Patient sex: M
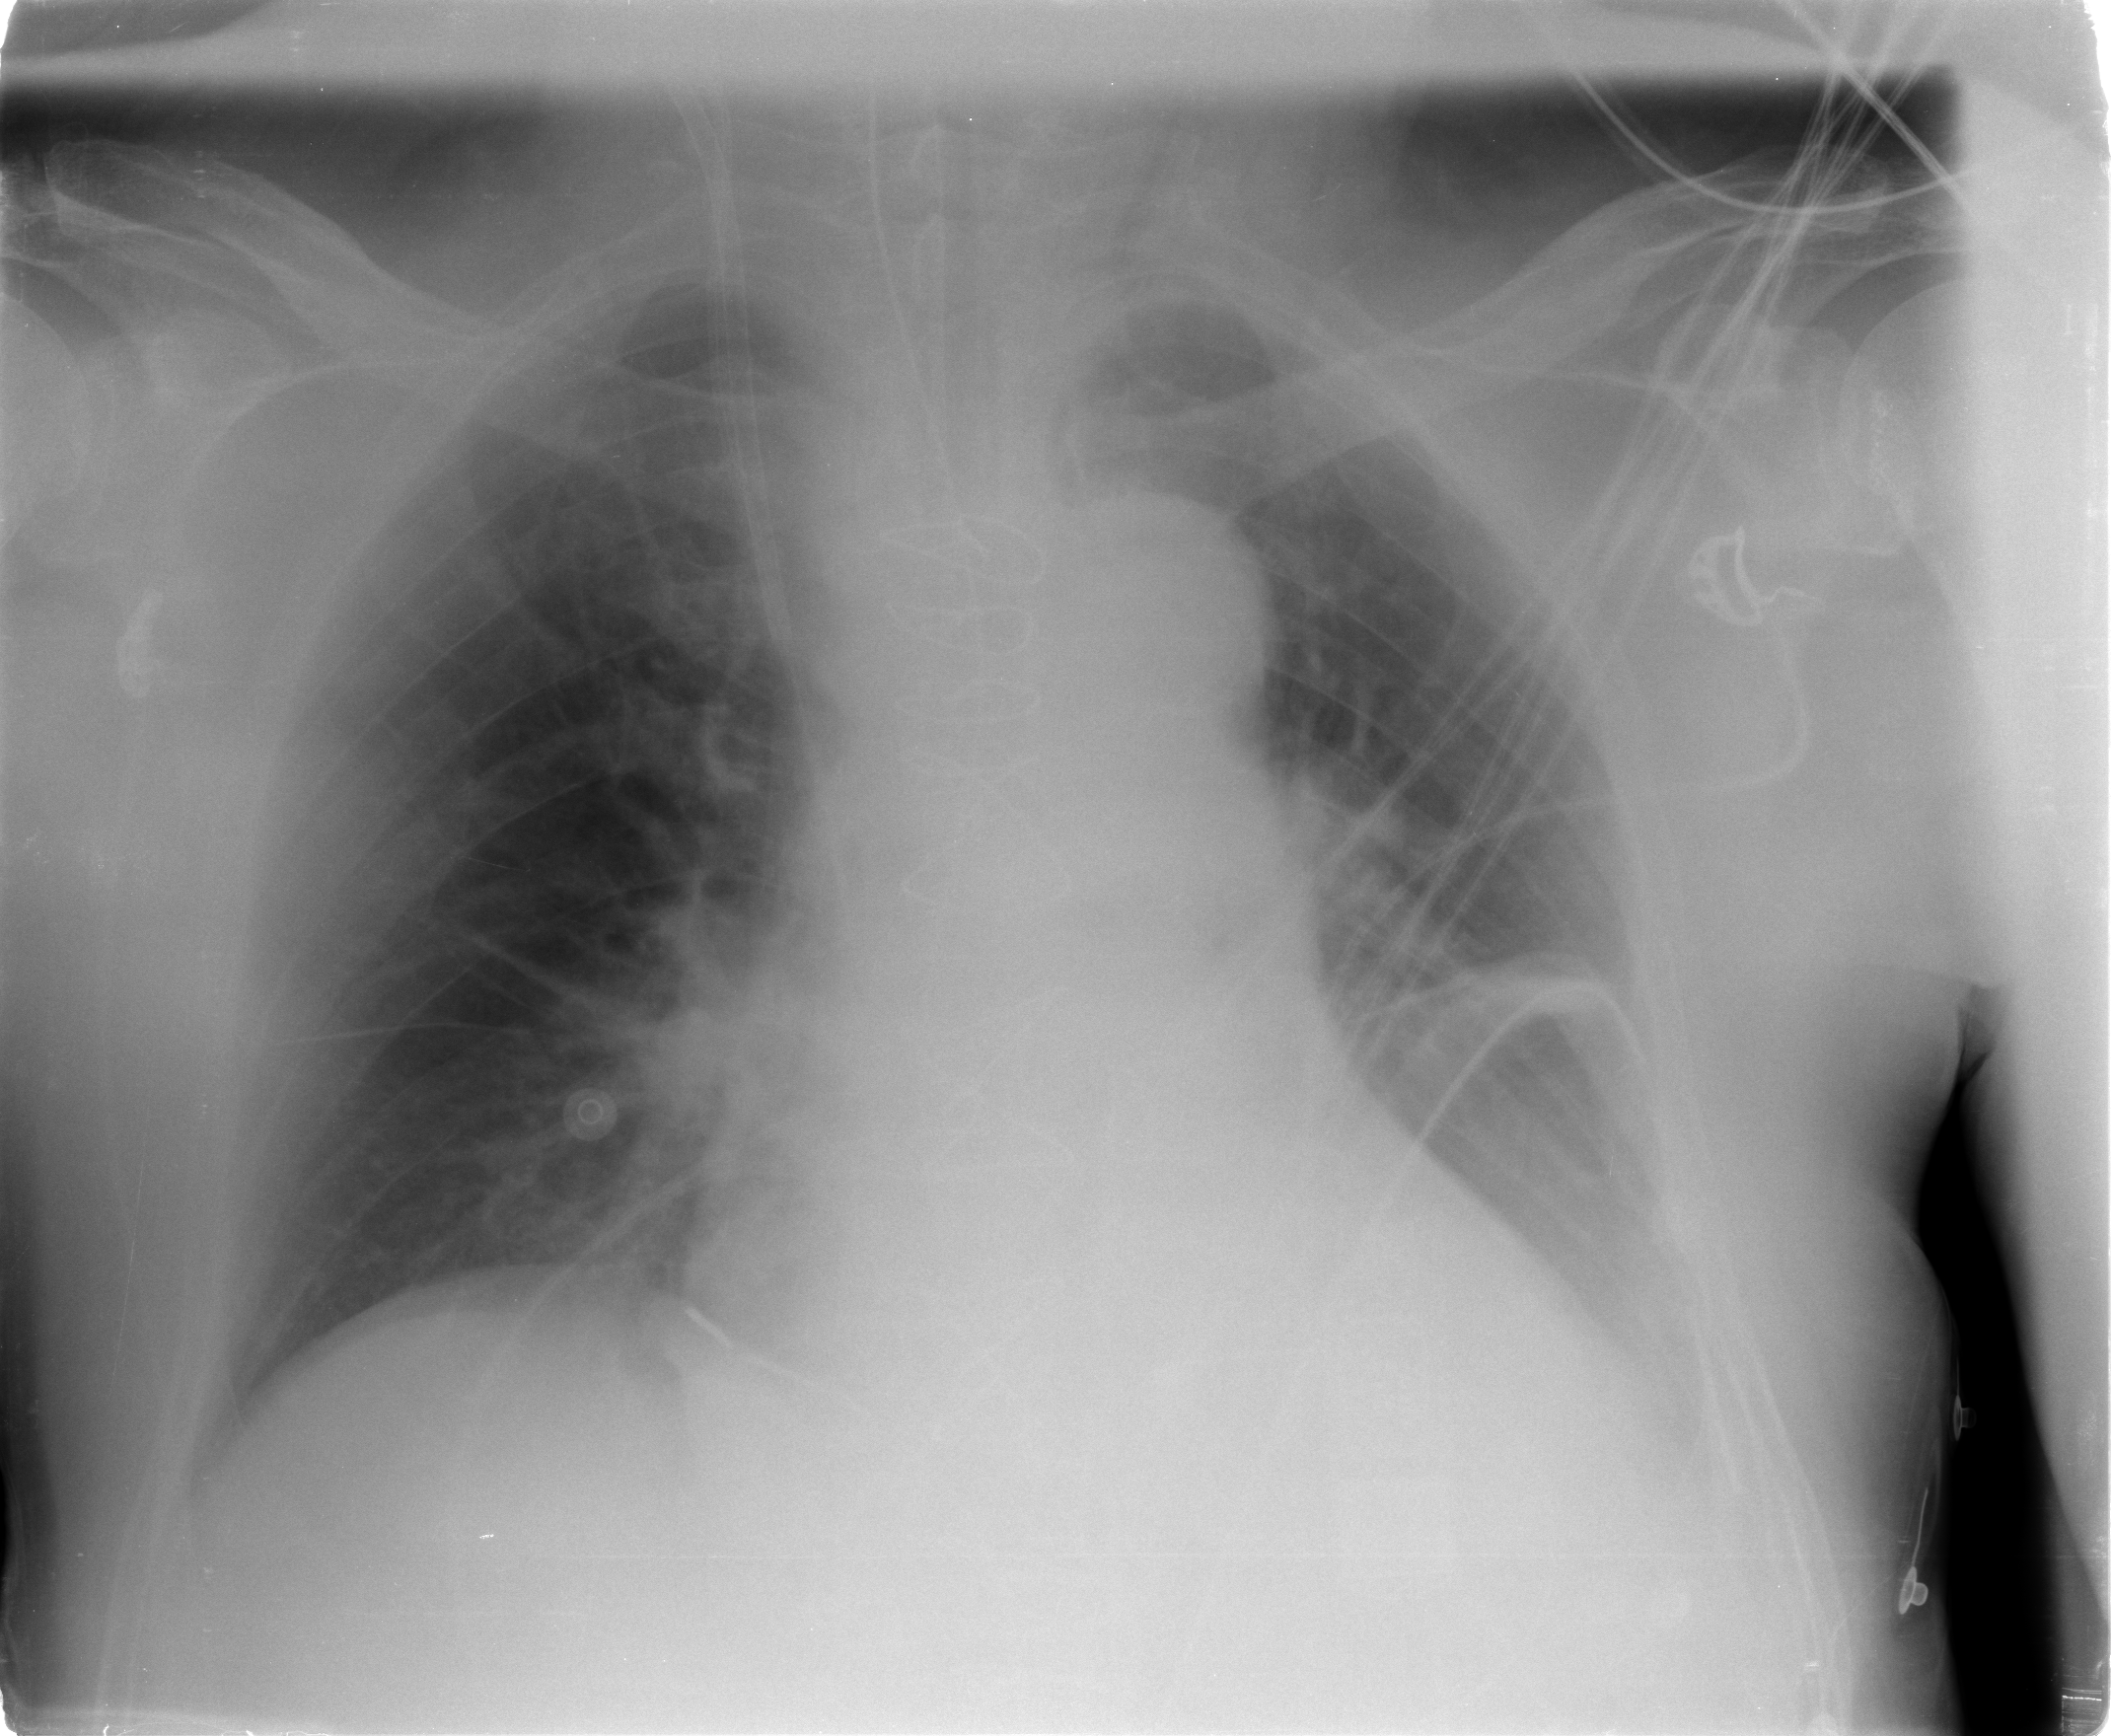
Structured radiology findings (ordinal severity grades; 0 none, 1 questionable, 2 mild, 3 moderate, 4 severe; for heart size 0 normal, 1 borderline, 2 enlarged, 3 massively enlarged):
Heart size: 0
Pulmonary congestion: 0
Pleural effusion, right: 0
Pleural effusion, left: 2
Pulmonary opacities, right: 1
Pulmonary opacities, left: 0
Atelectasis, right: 2
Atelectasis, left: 2